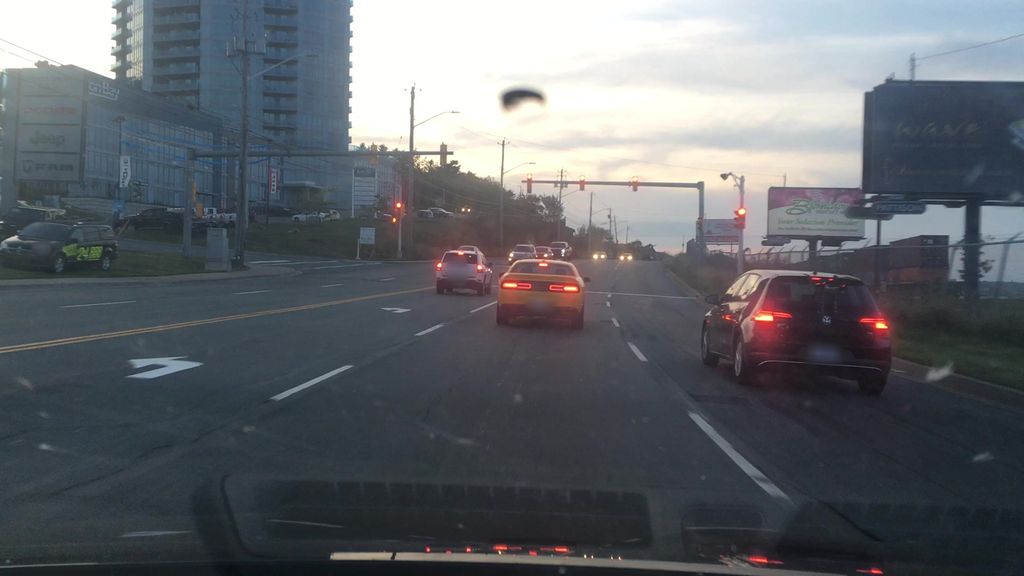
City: halifax